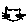
Label: cat